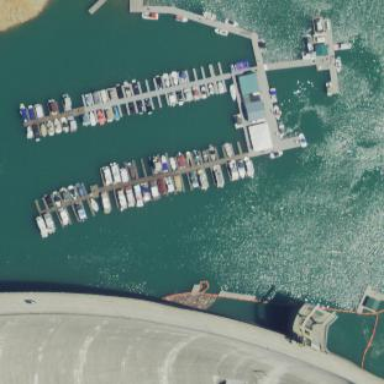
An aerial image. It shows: Marina area for leisure land.